Interaction volume radius: 10 \u00c5
Interaction volume height: 10 \u00c5
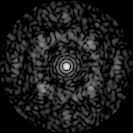
Disorder parameter: 0.6686